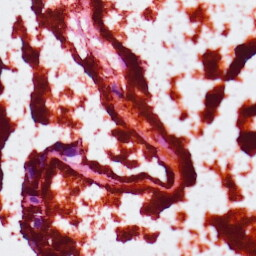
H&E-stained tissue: Lung